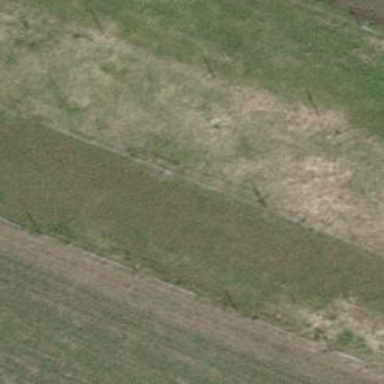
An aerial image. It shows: Fence.